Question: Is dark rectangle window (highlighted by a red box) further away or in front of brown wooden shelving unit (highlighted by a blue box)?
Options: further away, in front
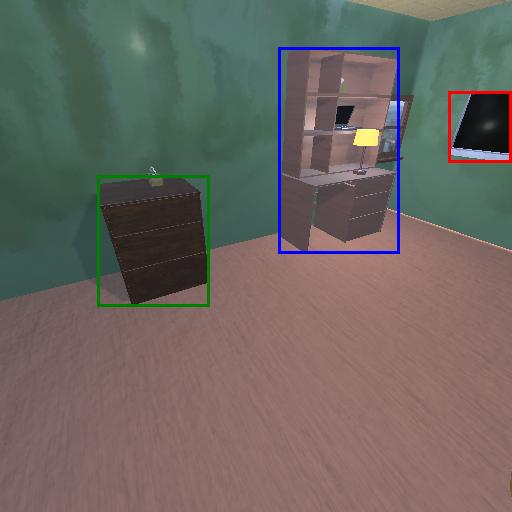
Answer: further away